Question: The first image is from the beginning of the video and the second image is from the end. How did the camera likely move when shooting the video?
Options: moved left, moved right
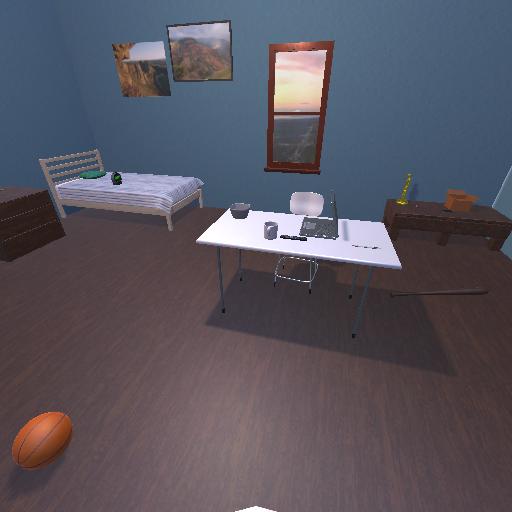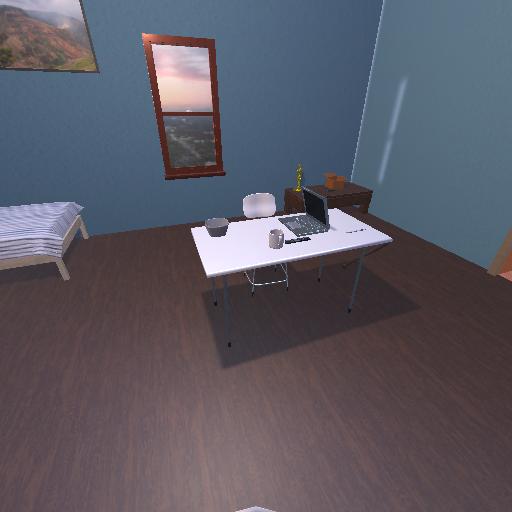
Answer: moved left